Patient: sex F, age 54
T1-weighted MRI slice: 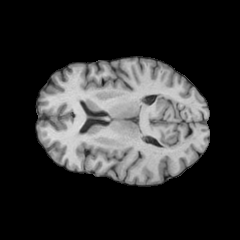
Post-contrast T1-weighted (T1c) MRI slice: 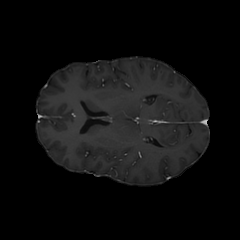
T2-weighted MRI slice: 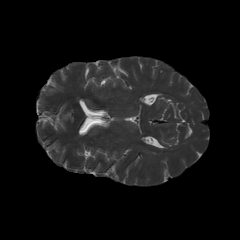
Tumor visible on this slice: no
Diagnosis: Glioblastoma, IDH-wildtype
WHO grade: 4